Interaction volume radius: 10 \u00c5
Interaction volume height: 10 \u00c5
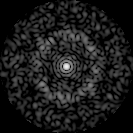
Disorder parameter: 0.7844